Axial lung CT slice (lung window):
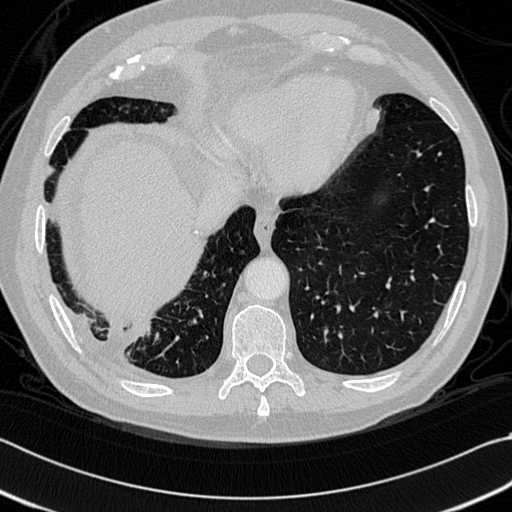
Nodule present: no